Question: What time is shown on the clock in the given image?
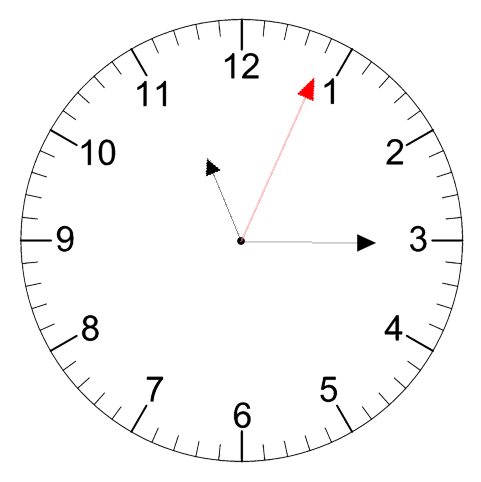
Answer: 11:15:04